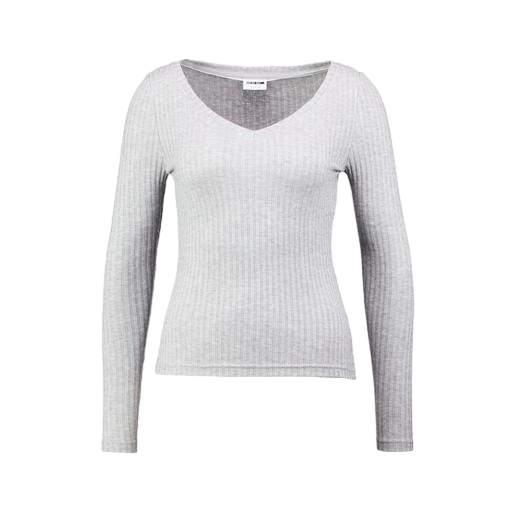
long-sleeve t-shirt only macy, long-sleeve top, gray women's v-neck long-sleeve t-shirt, white background